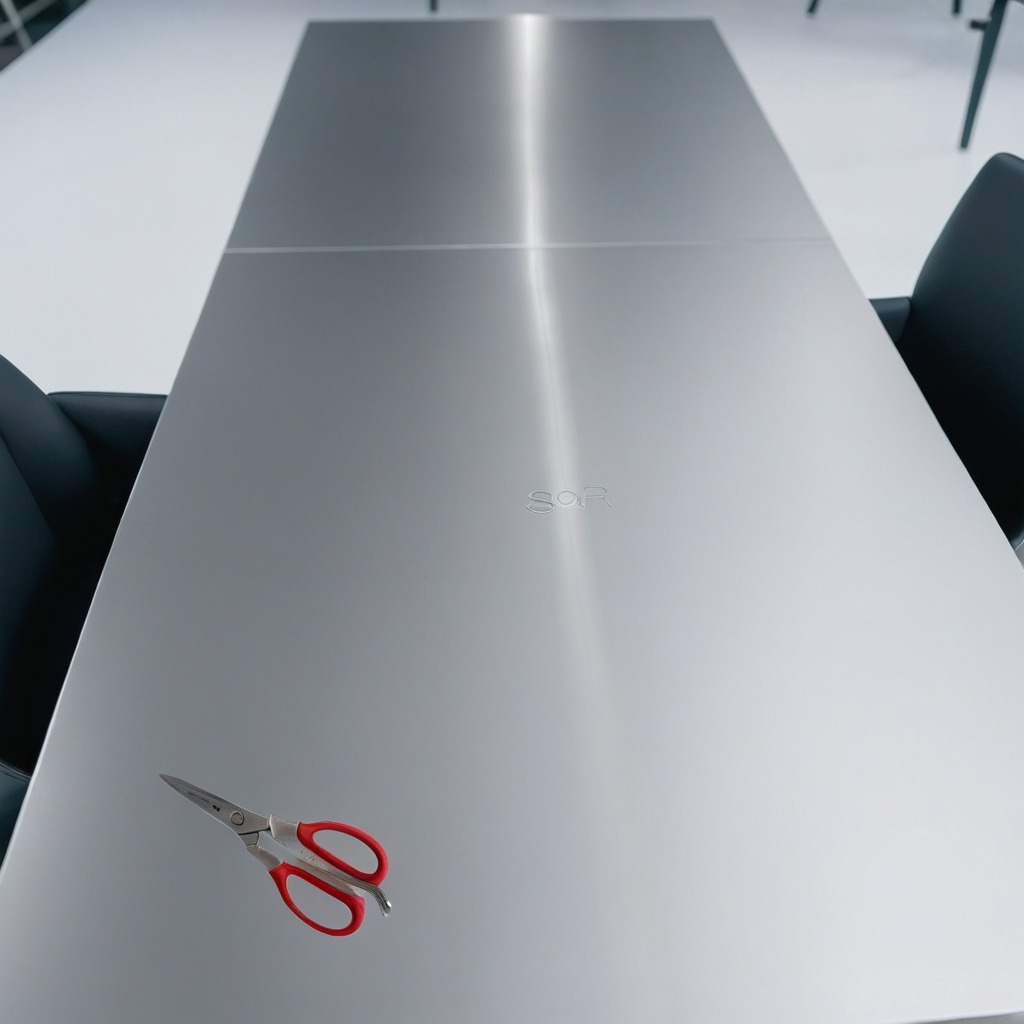
A scissor is lying on a stainless steel table in a high-end prototyping lab.